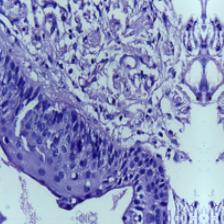
Diagnosis: OSCC